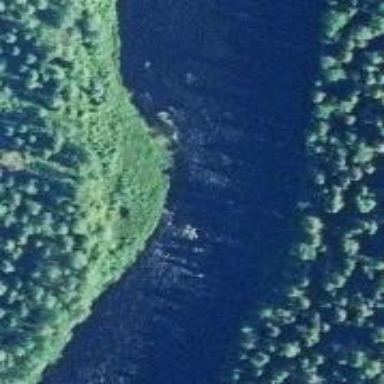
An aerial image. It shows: Rapids in the waterway.